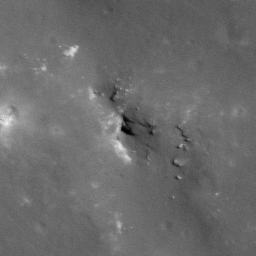
Pit: Copernicus 9
Host crater: Copernicus
Host type: impact_melt
Lunar coordinates: latitude 10.139, longitude 339.939